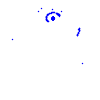
Particle: kaon